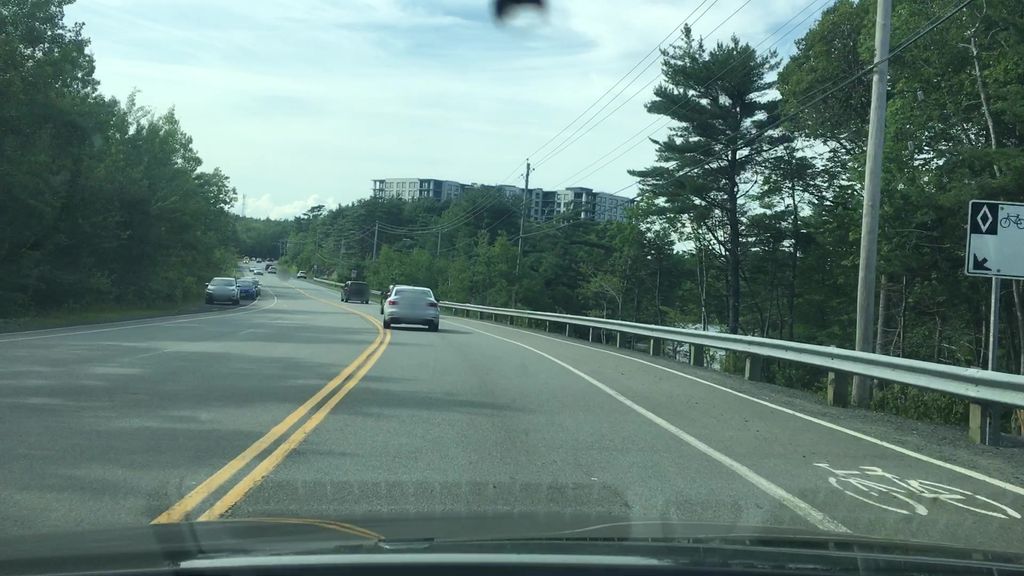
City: halifax